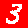
Digit: 3